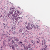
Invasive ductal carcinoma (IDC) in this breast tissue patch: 1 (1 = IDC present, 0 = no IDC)